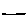
Label: line